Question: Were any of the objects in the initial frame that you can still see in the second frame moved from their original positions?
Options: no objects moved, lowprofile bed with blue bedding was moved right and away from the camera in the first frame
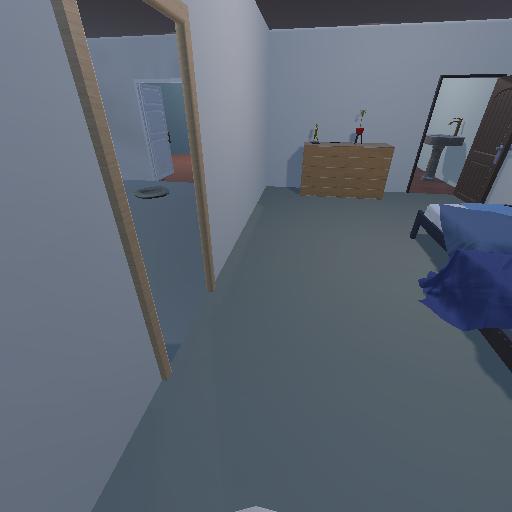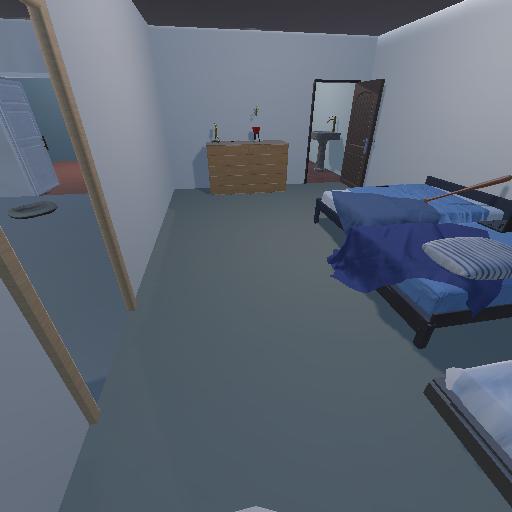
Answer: no objects moved